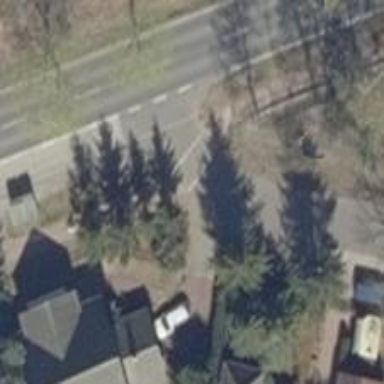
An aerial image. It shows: Residential road with asphalt surface and sidewalk on the left.